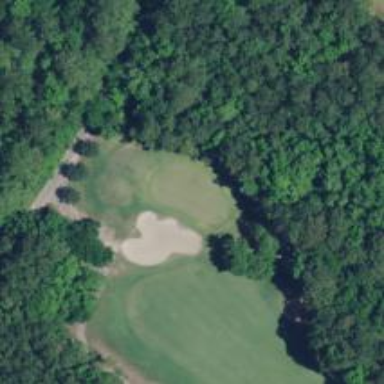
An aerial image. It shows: View of golf hole.